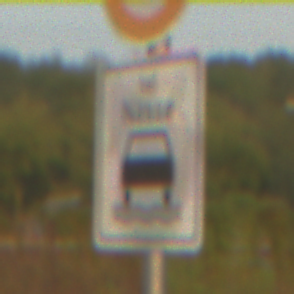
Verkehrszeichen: BeiNaesse
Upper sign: Geschwindigkeit100
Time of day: SunriseSunset
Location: Outdoor (Suburban)
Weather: PartlyCloudy
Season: NotSpecified
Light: Natural